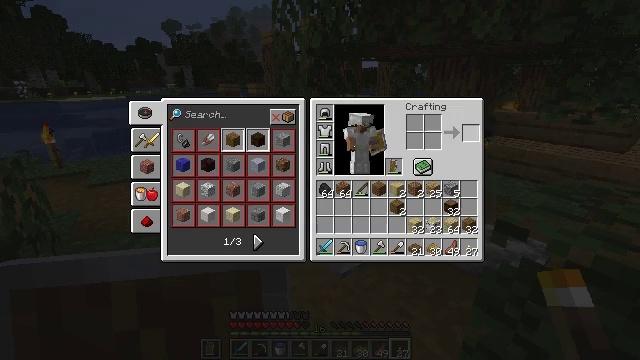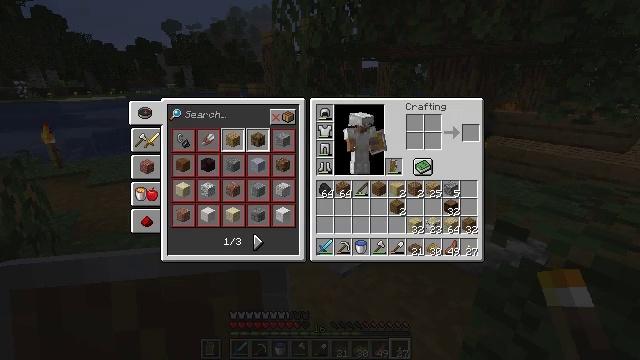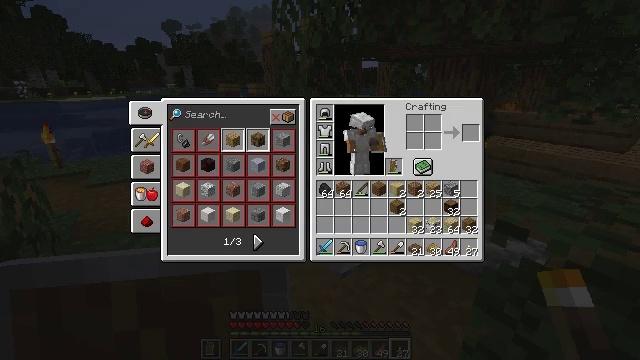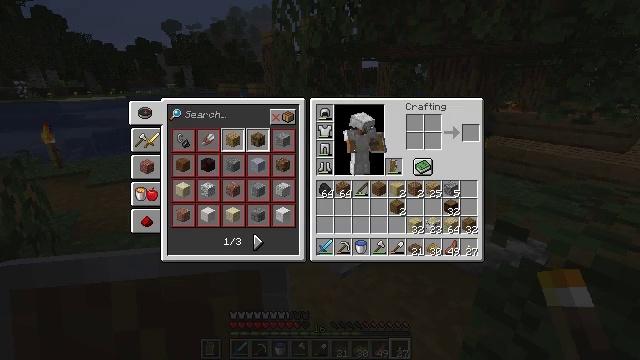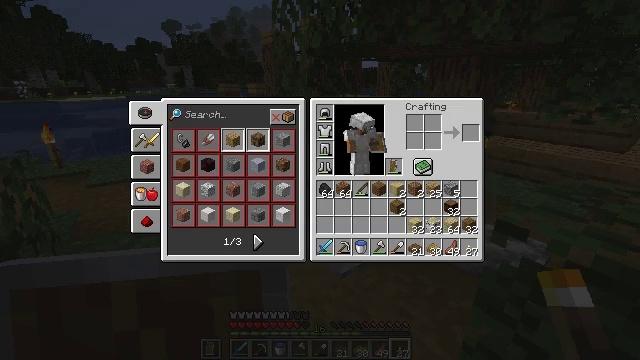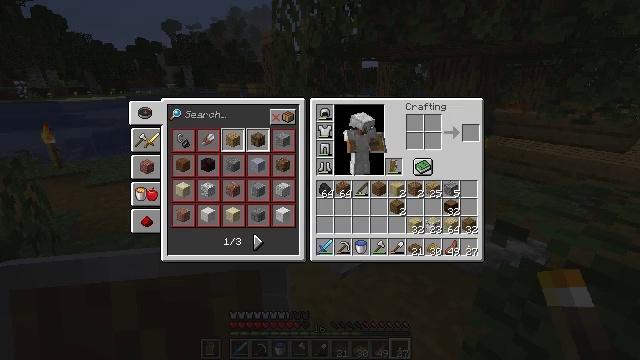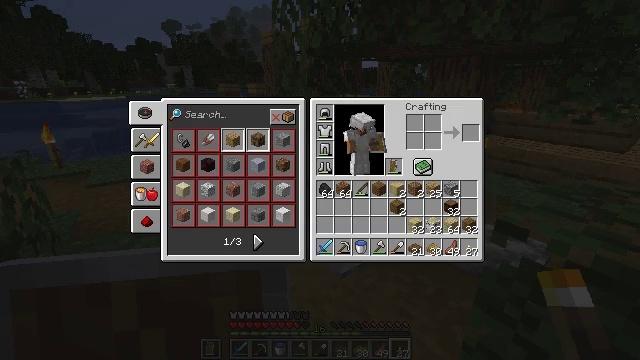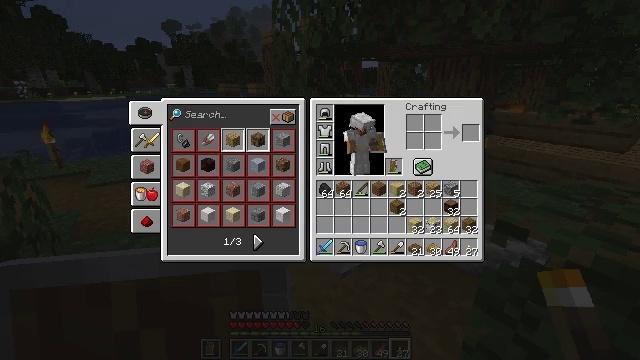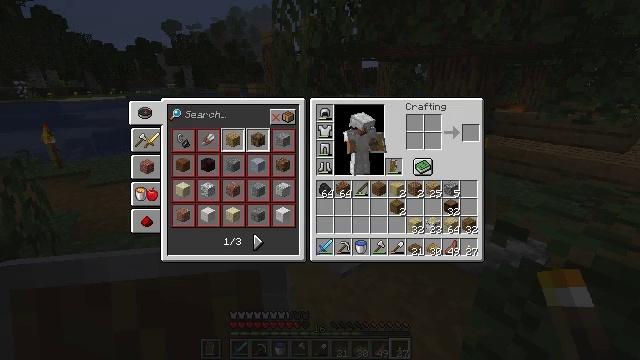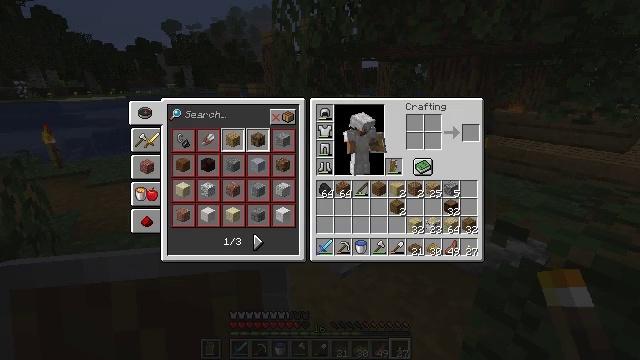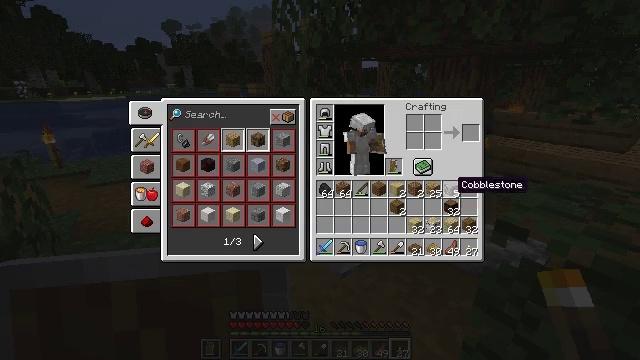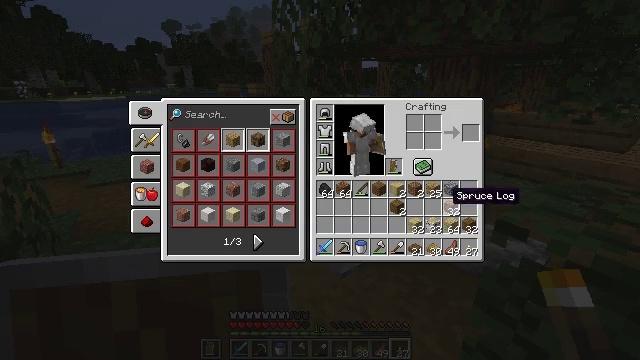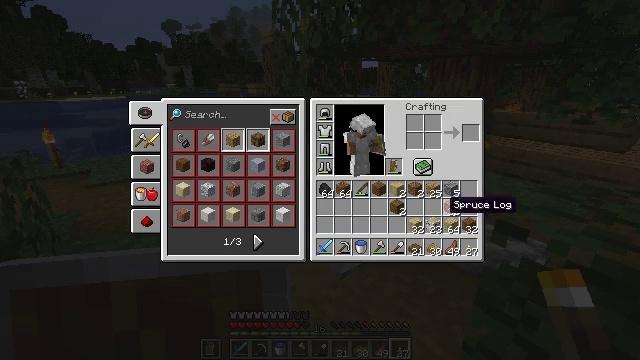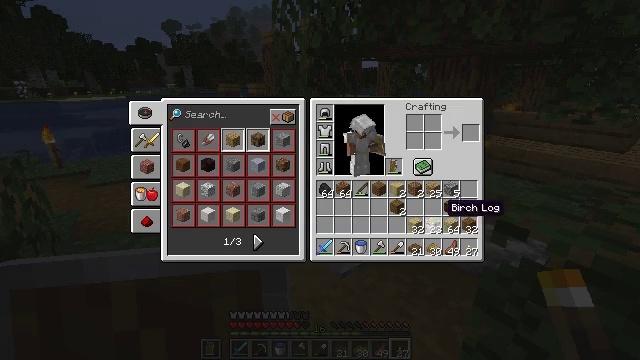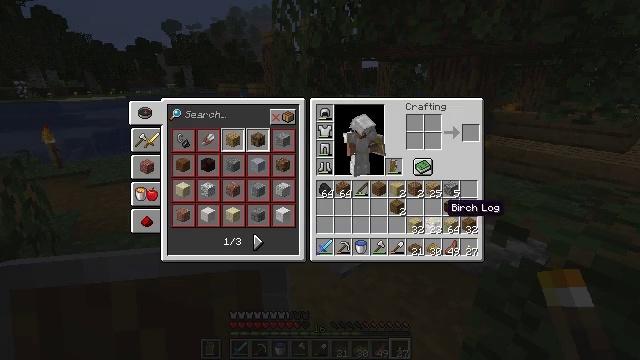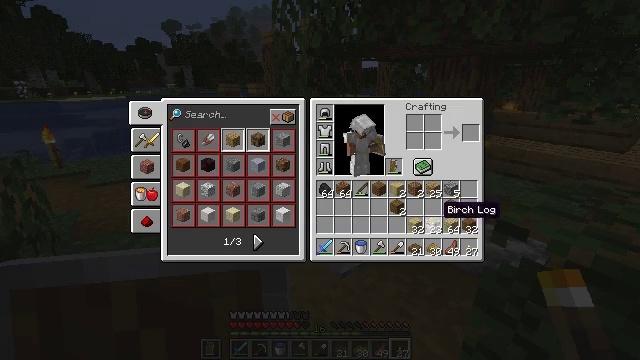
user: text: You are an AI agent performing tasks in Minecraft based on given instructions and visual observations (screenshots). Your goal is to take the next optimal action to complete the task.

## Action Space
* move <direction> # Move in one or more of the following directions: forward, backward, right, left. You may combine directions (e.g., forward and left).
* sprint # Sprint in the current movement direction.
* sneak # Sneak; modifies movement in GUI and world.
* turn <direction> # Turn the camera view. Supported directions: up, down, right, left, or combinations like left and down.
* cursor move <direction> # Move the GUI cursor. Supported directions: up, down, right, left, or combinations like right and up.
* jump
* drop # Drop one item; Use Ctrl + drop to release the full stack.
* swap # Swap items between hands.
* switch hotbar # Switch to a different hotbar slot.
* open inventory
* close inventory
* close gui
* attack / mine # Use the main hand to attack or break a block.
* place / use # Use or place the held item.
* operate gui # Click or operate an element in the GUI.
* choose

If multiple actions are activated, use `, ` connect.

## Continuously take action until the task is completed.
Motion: motion action
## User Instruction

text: Use the crafting table to make birch stairs.
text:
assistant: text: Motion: sneak, cursor move down, open gui
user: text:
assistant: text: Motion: no_op
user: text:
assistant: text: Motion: no_op
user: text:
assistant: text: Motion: no_op
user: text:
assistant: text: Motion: no_op
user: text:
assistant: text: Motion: no_op
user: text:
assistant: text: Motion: no_op
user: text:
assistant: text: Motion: no_op
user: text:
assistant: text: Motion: cursor move down
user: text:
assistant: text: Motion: cursor move down
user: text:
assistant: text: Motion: cursor move down
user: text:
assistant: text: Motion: cursor move down
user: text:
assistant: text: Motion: no_op
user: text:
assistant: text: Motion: no_op
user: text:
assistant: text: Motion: no_op
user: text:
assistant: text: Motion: cursor move left
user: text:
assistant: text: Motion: no_op
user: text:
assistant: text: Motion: no_op
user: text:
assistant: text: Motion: no_op
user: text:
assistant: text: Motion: cursor move left
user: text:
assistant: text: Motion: no_op
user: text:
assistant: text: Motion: no_op
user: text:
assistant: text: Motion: no_op
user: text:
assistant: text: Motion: no_op
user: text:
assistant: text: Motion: no_op
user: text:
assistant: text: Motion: no_op
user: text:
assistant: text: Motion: no_op
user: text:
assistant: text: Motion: turn left, close gui
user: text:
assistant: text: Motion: turn left and up, open inventory
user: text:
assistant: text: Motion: turn left and up